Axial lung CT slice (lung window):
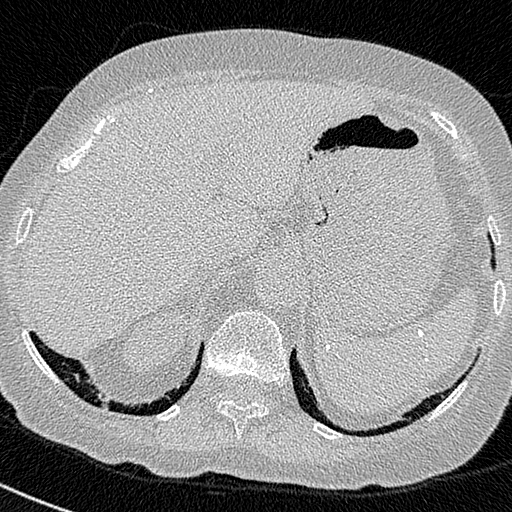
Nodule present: no